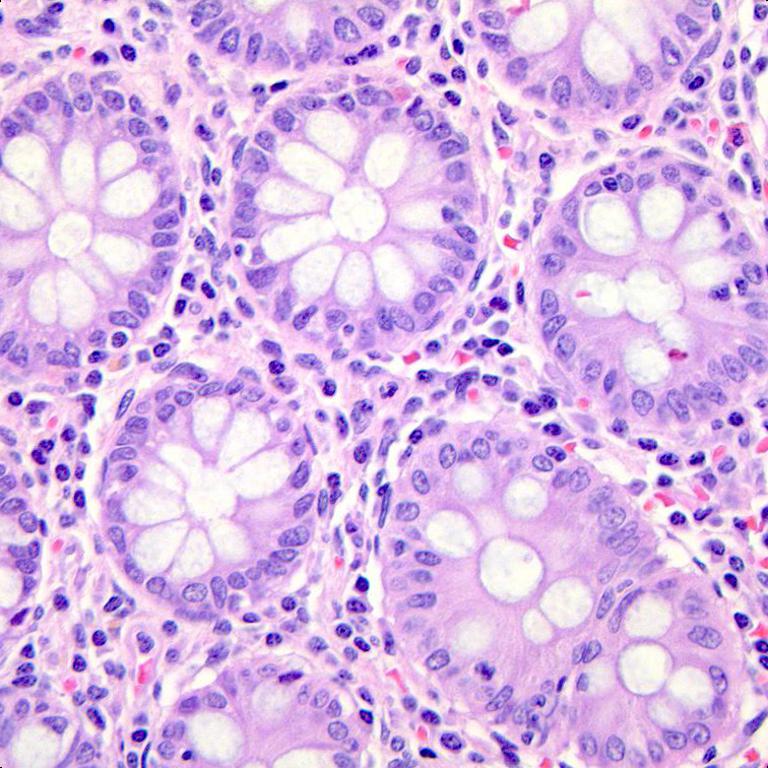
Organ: colon
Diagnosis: benign